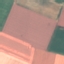
Label: AnnualCrop